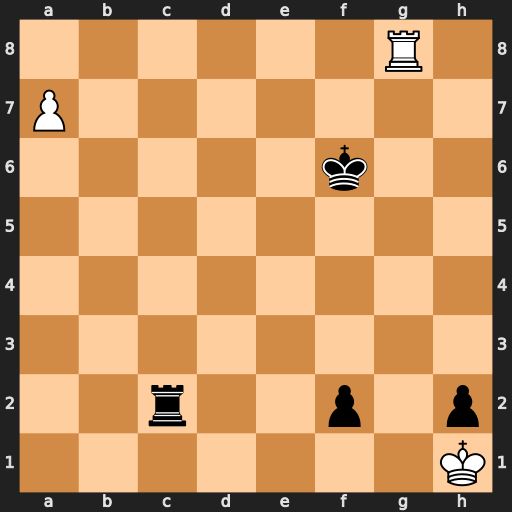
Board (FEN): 6R1/P7/5k2/8/8/8/2r2p1p/7K
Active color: w
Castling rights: -
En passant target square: -
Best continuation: Rf8+ Ke6 a8=Q Rc1+ Kxh2